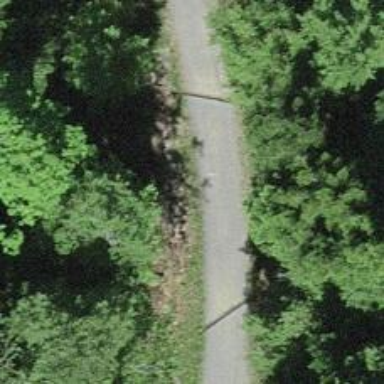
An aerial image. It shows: Track road with grade3 tracktype.